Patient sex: M
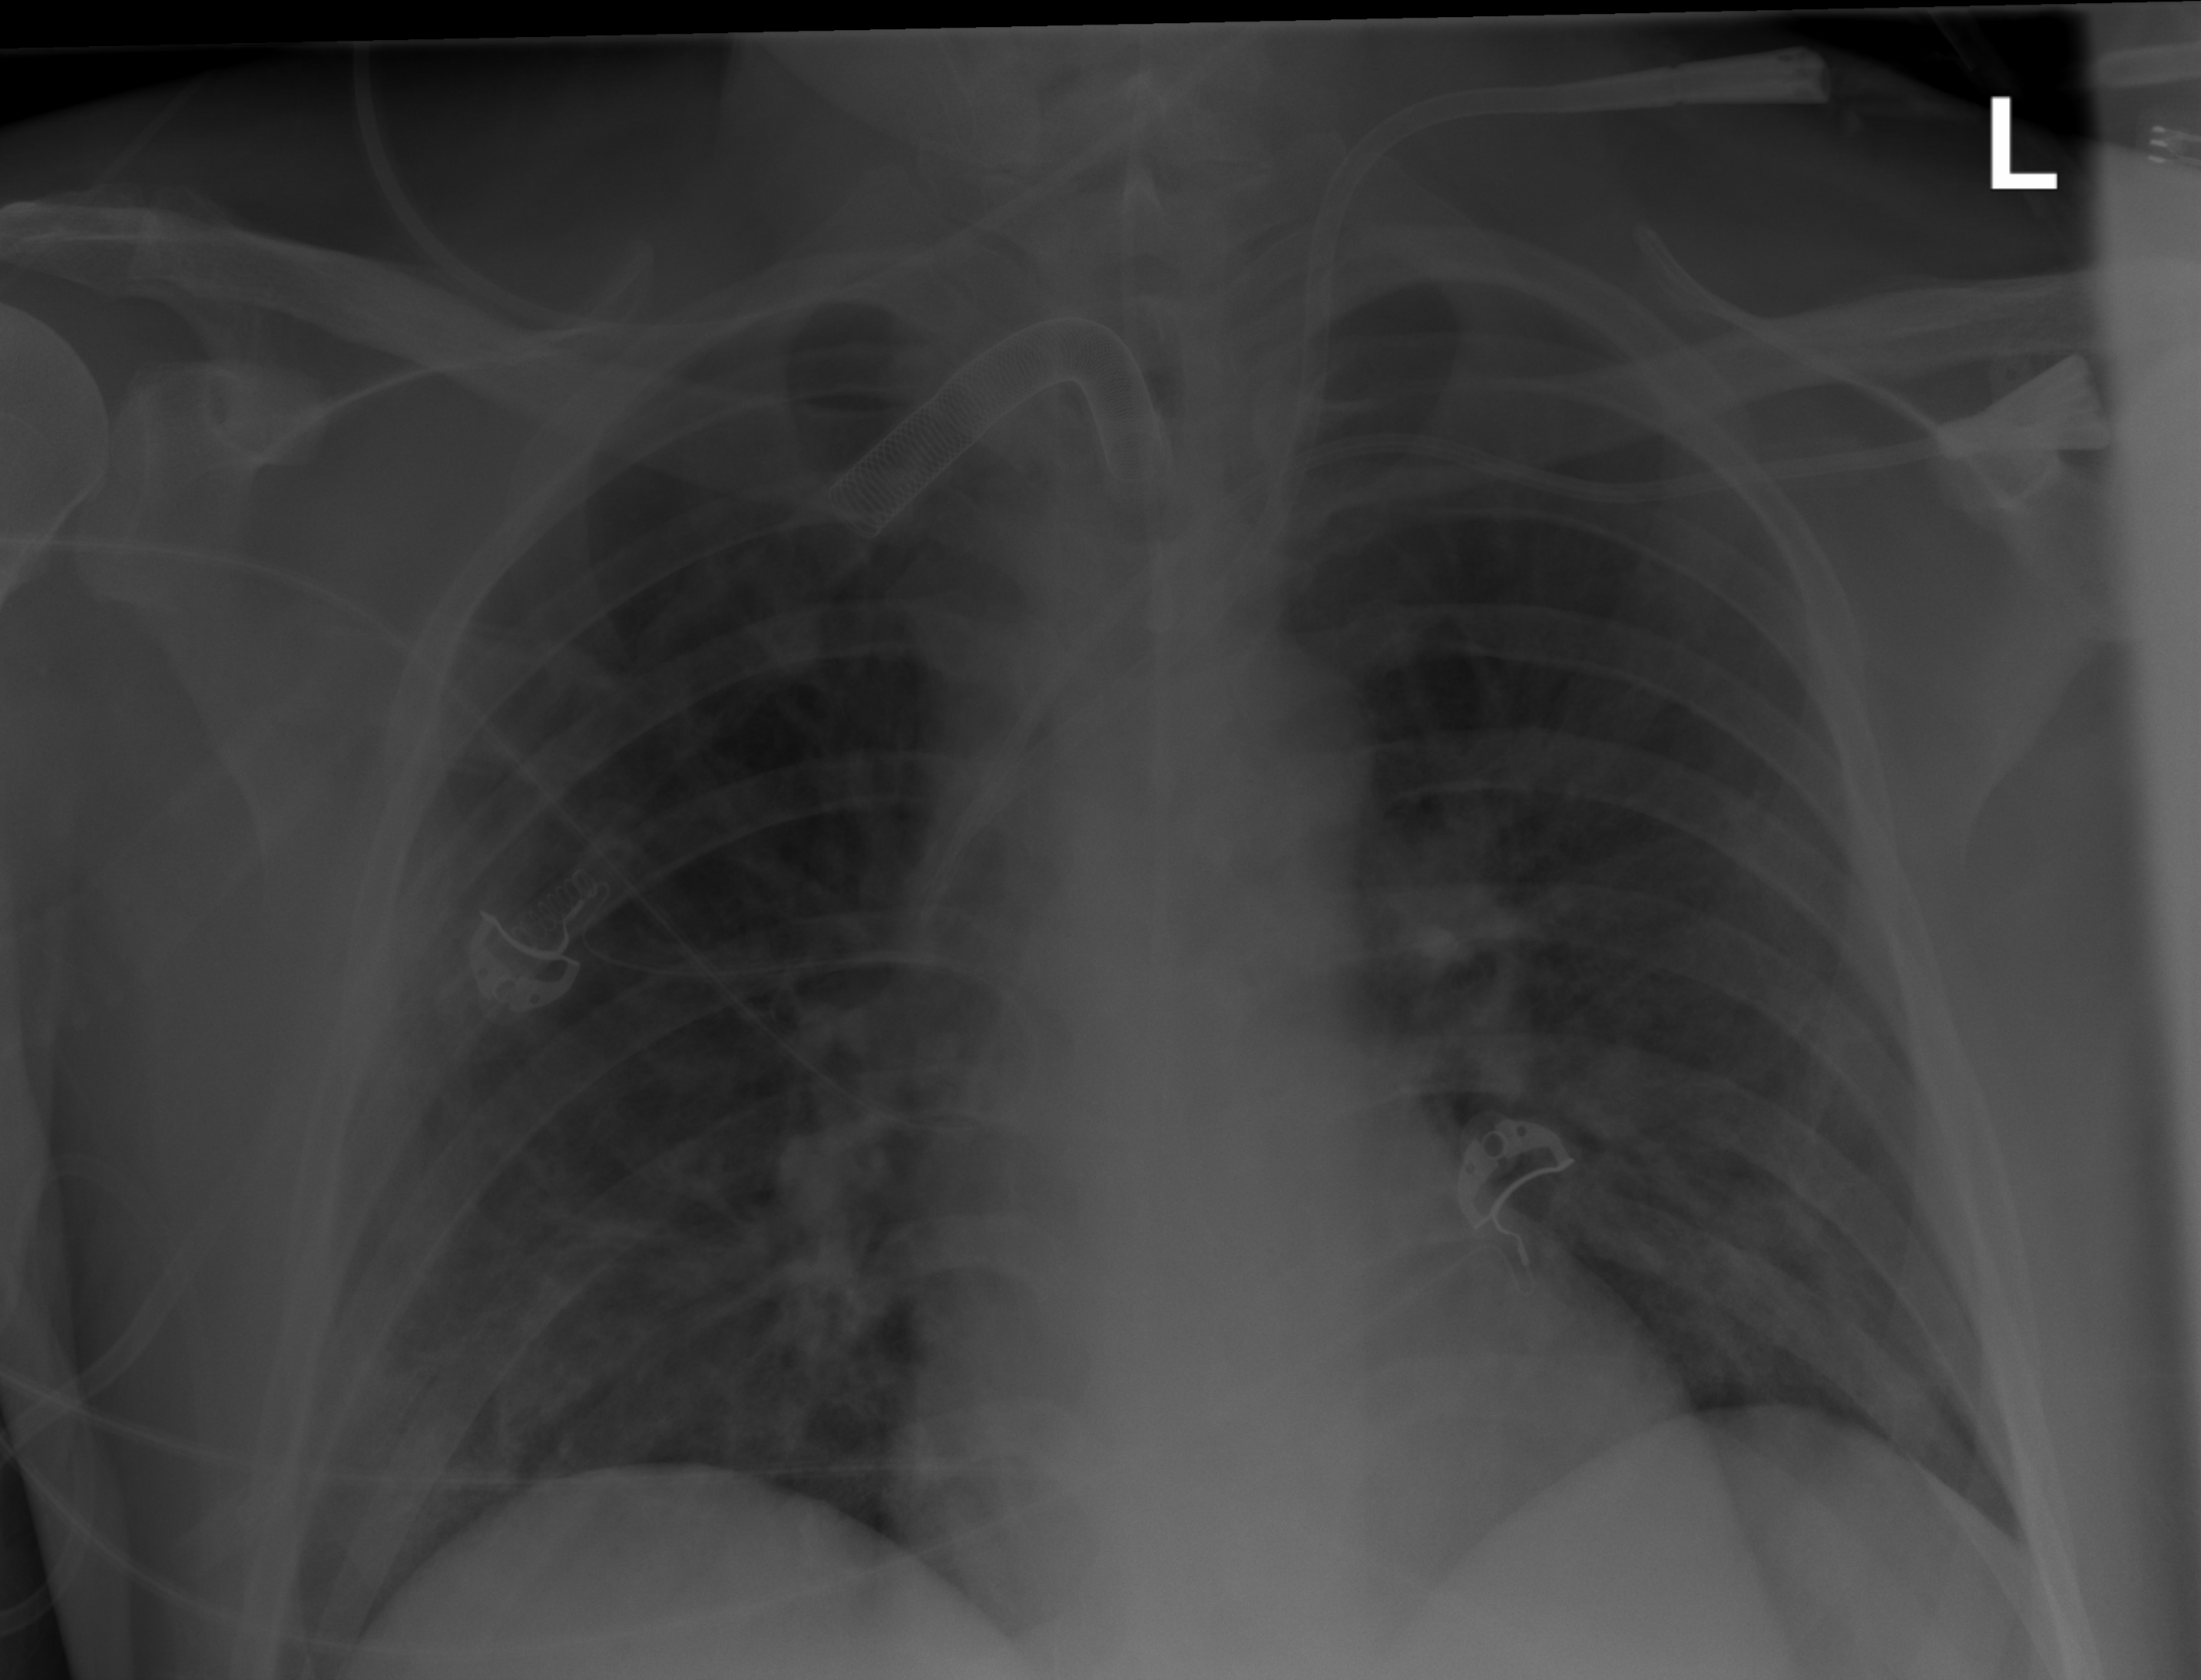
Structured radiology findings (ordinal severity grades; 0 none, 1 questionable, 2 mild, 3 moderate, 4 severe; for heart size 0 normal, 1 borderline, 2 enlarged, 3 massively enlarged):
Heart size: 0
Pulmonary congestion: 0
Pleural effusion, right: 0
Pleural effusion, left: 0
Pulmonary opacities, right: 2
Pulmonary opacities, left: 2
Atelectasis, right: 2
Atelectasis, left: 2